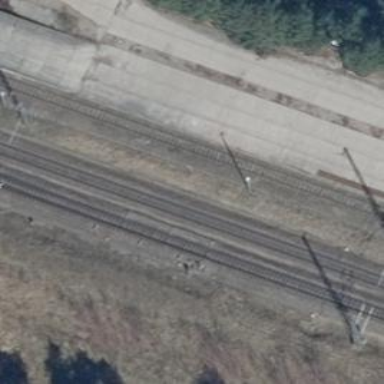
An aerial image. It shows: Railway track with contact lines for electrification.